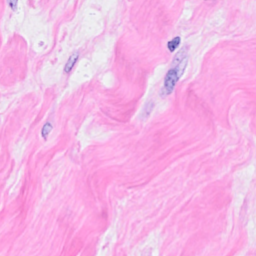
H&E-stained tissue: Breast